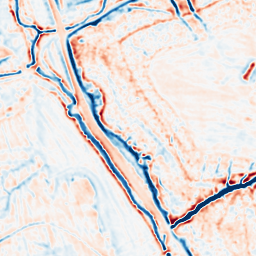
Category: multiscale
Decomposition family: dog_multiscale
Decomposition parameters: sigma_ratio: 1.4
n_scales: 3
base_sigma: 1
Upsampling method: cubic_catmull_rom
Upsampling parameters: scale: 8
Upsampling scale: 8